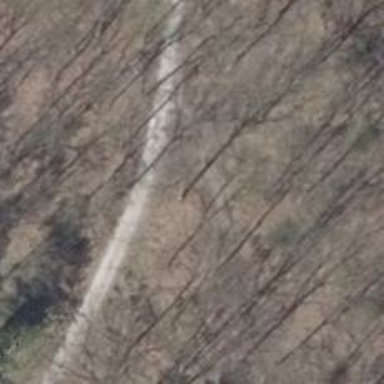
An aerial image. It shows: Track with grade 2 gravel surface.